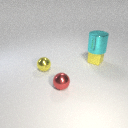
small red metal sphere to the left of small yellow rubber cube